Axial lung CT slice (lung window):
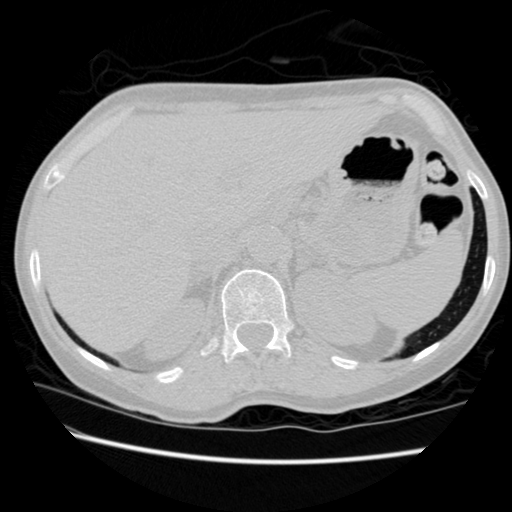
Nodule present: no